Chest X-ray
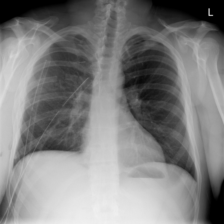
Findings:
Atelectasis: negative
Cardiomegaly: negative
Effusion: negative
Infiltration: negative
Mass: negative
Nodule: negative
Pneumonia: negative
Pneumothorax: negative
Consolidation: negative
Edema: negative
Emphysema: negative
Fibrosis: negative
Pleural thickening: negative
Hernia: negative